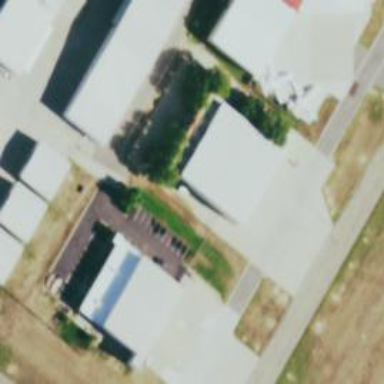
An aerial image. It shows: Hangar building at airport.